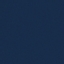
Land use / land cover: SeaLake